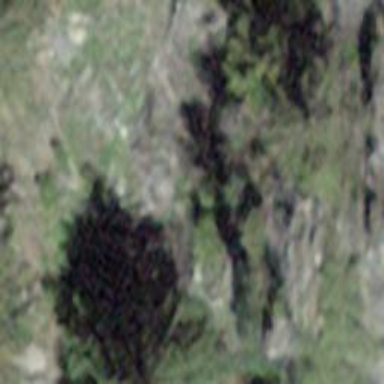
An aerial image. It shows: Natural cliff.